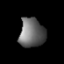
Tissue: prostate
Cell type: T cells
Senescence score: 0.347
Nuclear area (px): 723
Mean DAPI intensity: 104.827